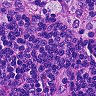
Metastatic tissue present: no